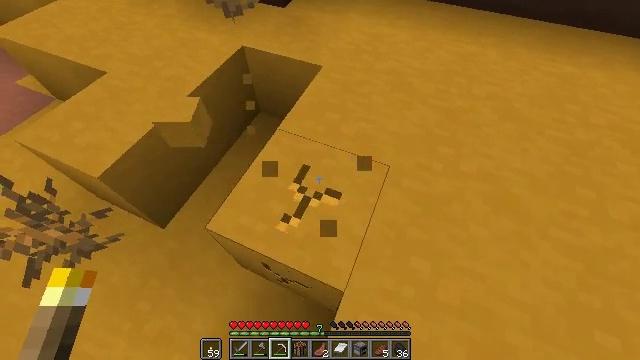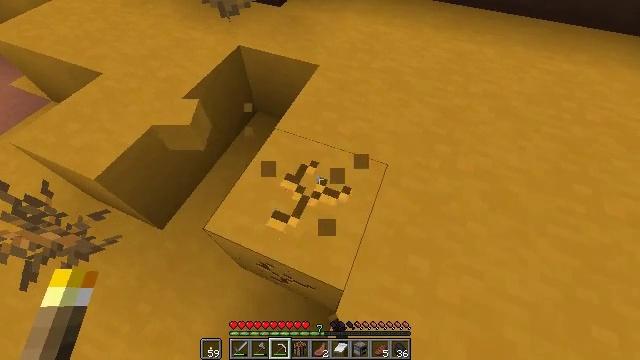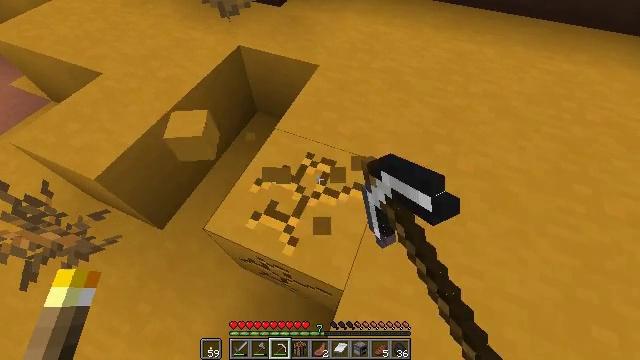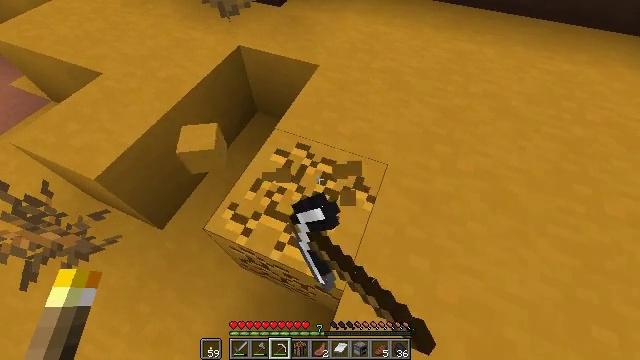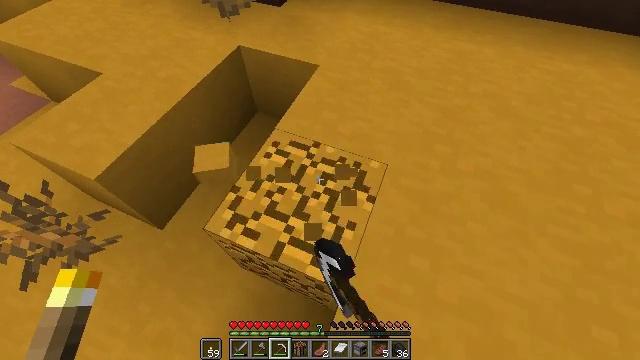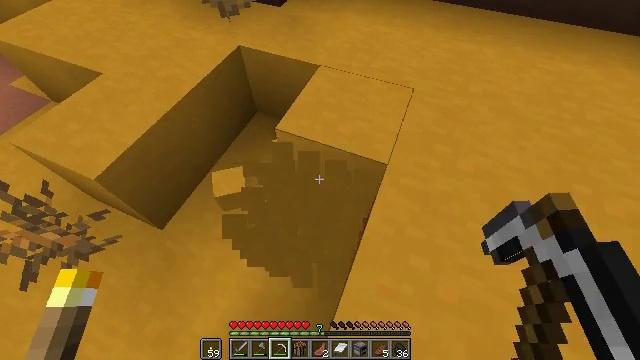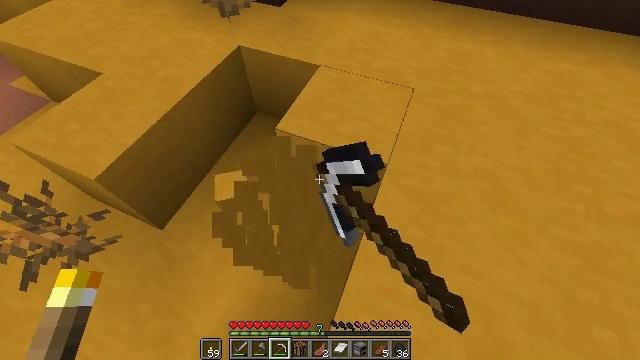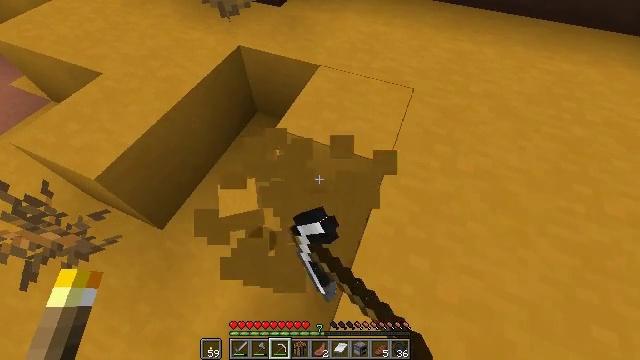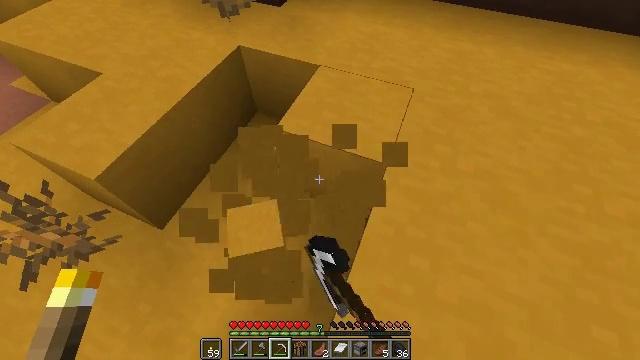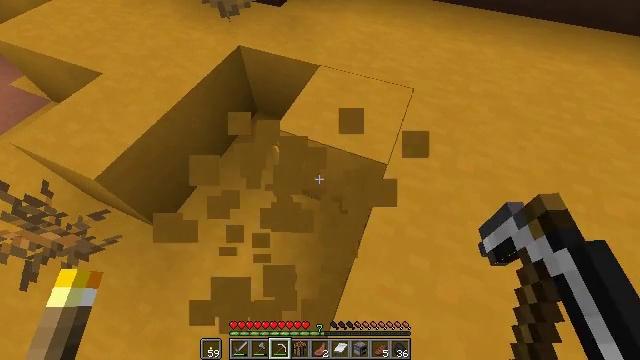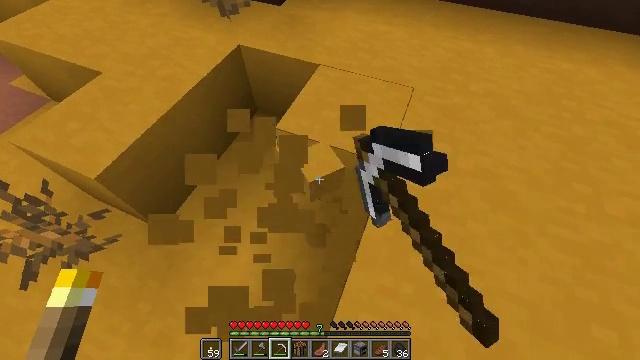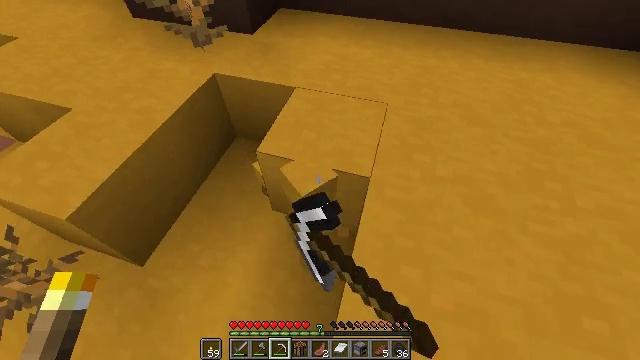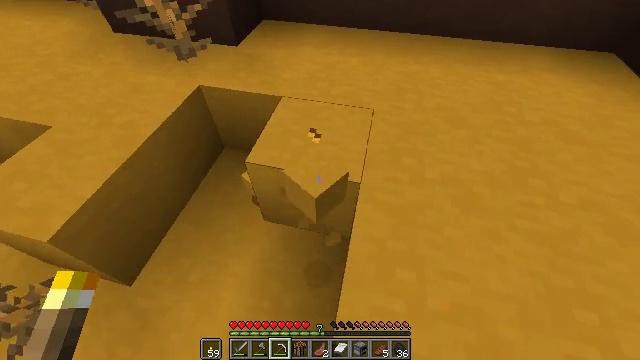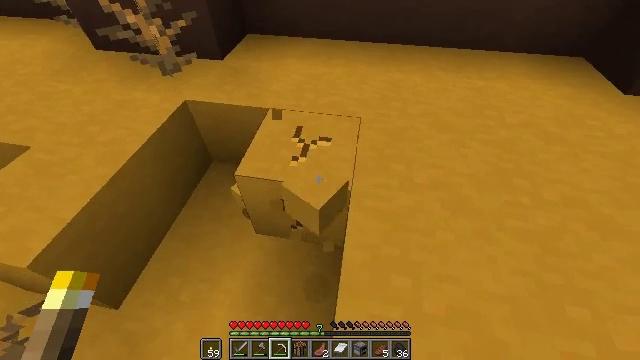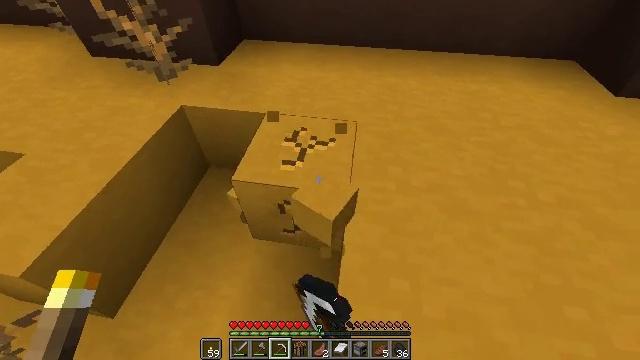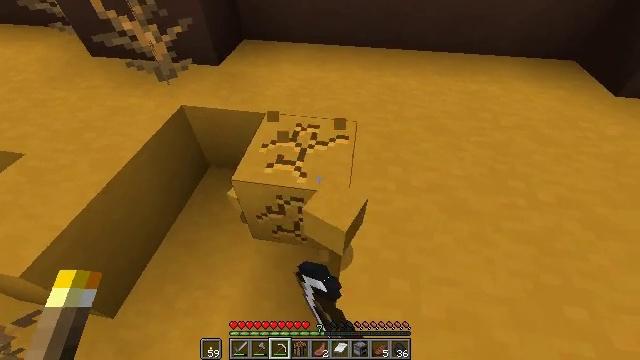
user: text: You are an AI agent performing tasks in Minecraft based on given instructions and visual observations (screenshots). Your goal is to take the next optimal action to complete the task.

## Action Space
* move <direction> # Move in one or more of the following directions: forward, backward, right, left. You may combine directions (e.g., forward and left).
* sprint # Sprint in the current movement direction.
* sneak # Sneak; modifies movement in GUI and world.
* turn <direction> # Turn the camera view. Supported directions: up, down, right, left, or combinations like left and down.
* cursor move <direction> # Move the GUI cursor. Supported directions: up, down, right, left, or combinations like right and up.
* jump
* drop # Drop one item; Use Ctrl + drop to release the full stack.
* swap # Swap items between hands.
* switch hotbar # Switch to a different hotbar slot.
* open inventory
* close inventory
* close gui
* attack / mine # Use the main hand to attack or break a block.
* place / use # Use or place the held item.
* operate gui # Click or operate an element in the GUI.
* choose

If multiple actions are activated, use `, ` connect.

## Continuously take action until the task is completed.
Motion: motion action
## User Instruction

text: Gather yellow terracotta for building.
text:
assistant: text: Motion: attack / mine
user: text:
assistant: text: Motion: attack / mine
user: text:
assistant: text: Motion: attack / mine
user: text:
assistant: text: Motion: attack / mine
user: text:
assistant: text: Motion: attack / mine
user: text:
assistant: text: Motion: attack / mine
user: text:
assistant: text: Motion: attack / mine
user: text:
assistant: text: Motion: attack / mine
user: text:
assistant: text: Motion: attack / mine
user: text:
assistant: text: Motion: attack / mine
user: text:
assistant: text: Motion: turn right and up, attack / mine
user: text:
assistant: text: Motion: turn right and up, attack / mine
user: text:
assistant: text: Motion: turn right and up, attack / mine
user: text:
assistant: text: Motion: attack / mine
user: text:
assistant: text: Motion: attack / mine
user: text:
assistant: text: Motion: attack / mine
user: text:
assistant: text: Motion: attack / mine
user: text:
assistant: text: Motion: attack / mine
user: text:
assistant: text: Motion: attack / mine
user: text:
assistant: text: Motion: attack / mine
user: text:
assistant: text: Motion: attack / mine
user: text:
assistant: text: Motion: attack / mine
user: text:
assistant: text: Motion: attack / mine